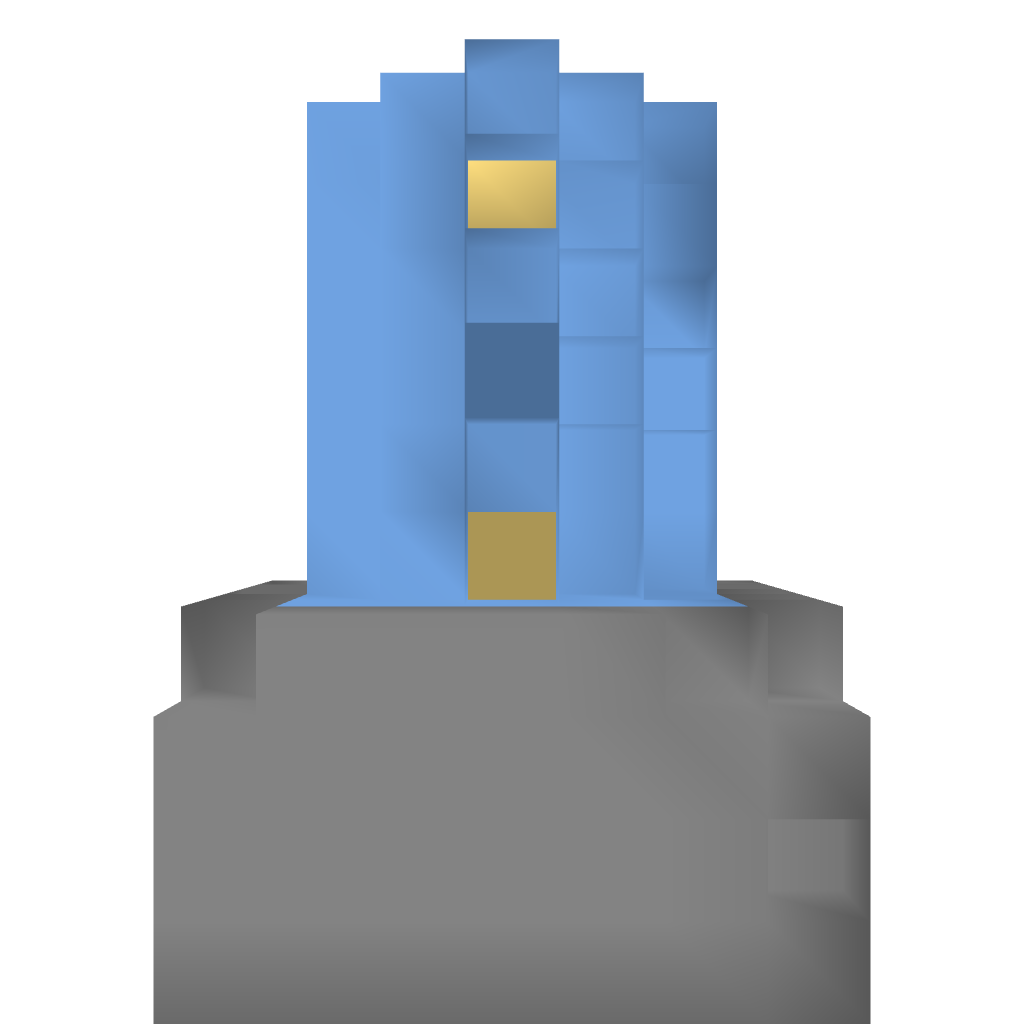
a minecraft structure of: Chafariz/Fonte Pistomática - Piston Fountain bad low quality